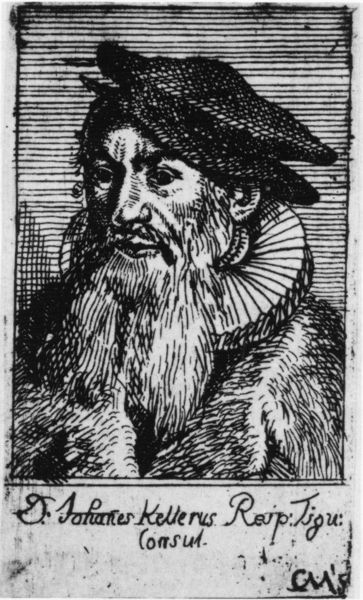
Titel: Bildnis des Johann Keller
Künstler: Christof Murer
Institution: (Seriendruck)
Schlagwörter: feder, kopf, mann, hut, mund, nase, ohr, profil, schwarz, stirn, weiss, zeichnung, blick, alt, bart, hemd, kappe, mütze, augen, falten, johannes, kragen, pelz, rahmen, vollbart, bildnis, halskrause, portrait, porträt, signatur, haare, mantel, augenbrauen, brustbild, kinn, ohren, holzschnitt, schrift, wangen, papier, grafik, graphik, klein, linien, rand, ernst, streifen, augenbraue, striche, name, keller, tusche, druck, schwarz-weiss, schraffur, holzstich, radierung, stich, kupfer, text, beschriftung, entwurf, krause, barett, pelzkragen, pelzmantel, mittelalter, kröse, dürer, kupferstich, bildunterschrift, legende, federzeichnung, latein, simpel, humanist, mühlradkragen, seriendruck, prträt, konsul, text: johanes kellerus, porträt nach links gerichtet, spitzenkragen, krafen, consul, kellerus, #holzschnitt, johanes kellerus reip, johannes keller, johanes, dr., johanes kellerus